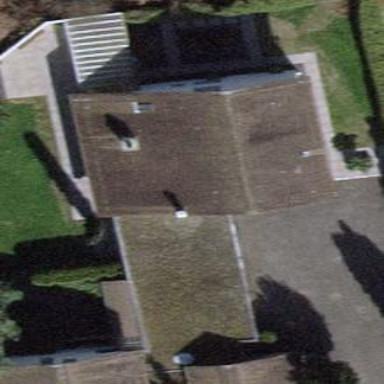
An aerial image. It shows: Semi-detached house.